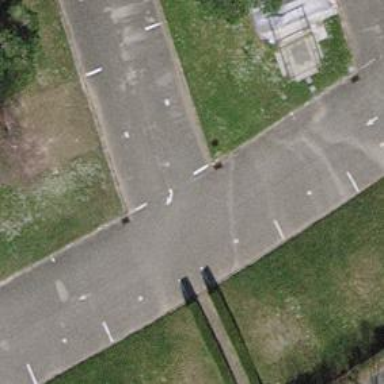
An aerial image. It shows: Parking aisle designated as service road.